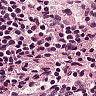
Metastatic tissue present: no